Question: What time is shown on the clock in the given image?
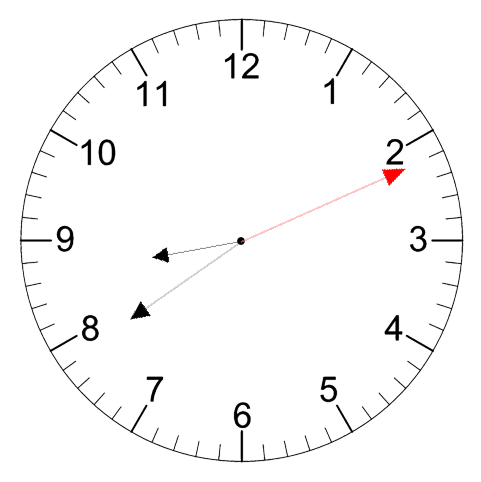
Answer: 08:39:11